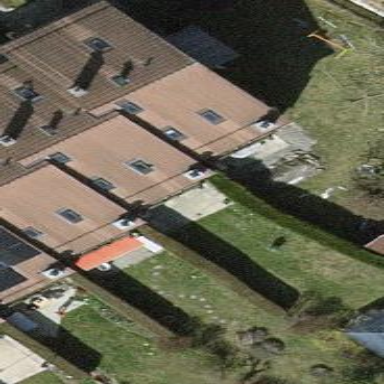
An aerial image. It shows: Simple house.